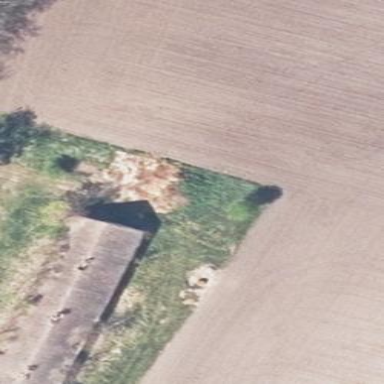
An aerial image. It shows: Barn.